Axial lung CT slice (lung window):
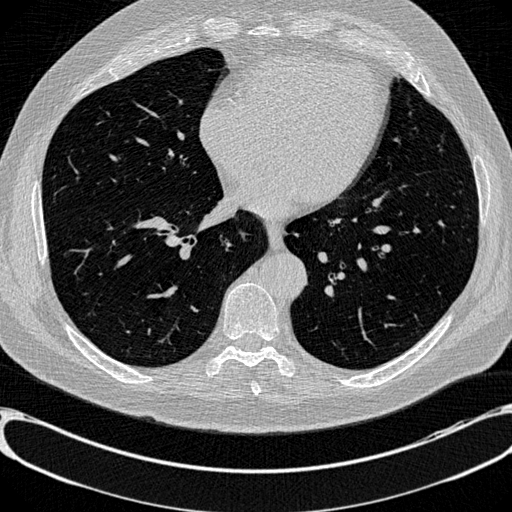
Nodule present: no